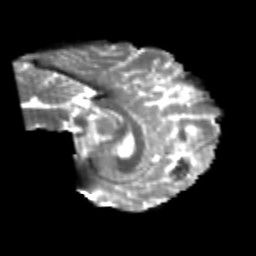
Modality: T2w
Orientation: sagittal
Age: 24
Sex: male
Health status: healthy
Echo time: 0.074 s